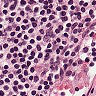
Metastatic tissue present: no